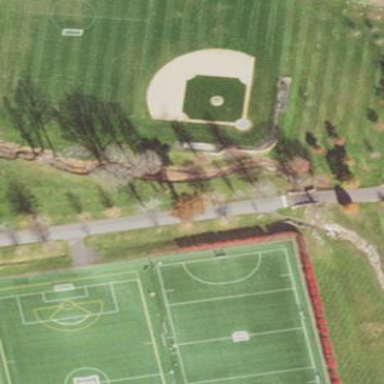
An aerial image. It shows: Field hockey pitch where players can enjoy the sport.